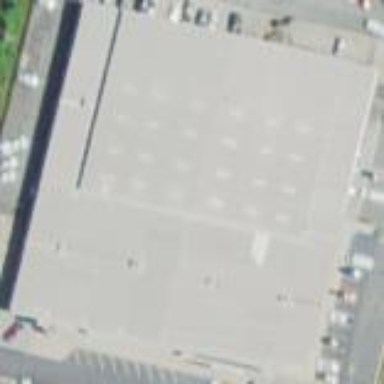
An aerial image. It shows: Commercial building with car shop.